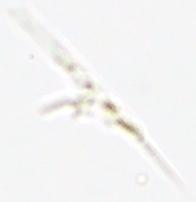
Label: Rhizosolenia